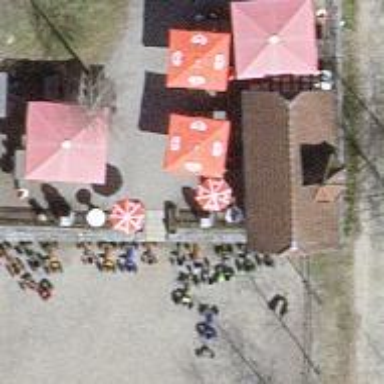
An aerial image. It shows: Barbecue facility.